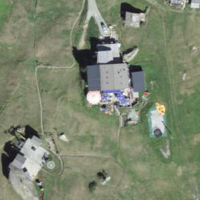
EUNIS habitat code: 26
Species observed at this site:
Campanula barbata
Phoenicurus ochruros
Nucifraga caryocatactes
Xylena exsoleta
Odezia atrata
Carduelis carduelis